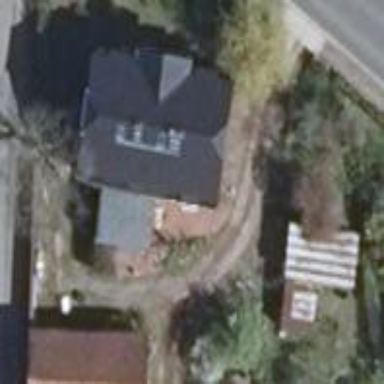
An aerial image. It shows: House with flat roof painted in light gray color.